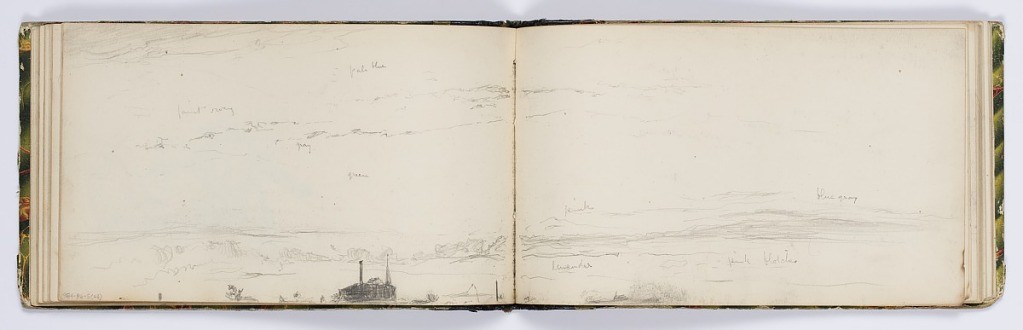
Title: Sketchbook Page: Landscape
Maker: Kenyon Cox, American, 1856–1919
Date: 1875
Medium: Graphite on paper
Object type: Sketchbook folio
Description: Sketch of a landscape with a boat or factory, lower right.